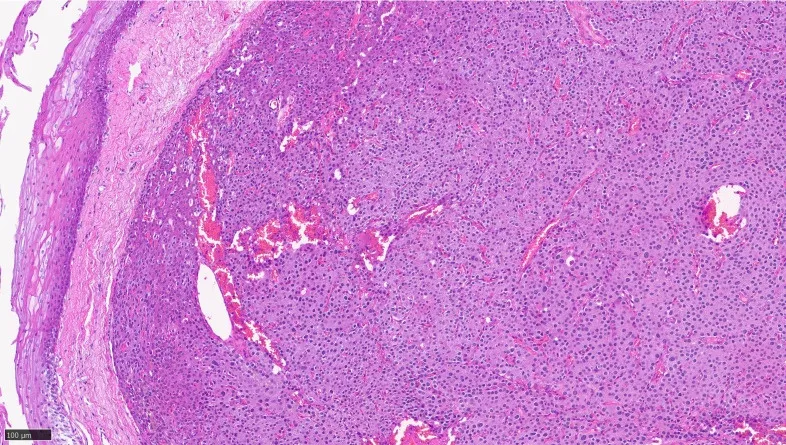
Sections of pyriform mucosa show a well-circumscribed, hypercellular parathyroid tissue composed of chief cells with a thin fibrous capsule, consistent with parathyroid adenoma.
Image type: pathology (h&e)